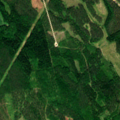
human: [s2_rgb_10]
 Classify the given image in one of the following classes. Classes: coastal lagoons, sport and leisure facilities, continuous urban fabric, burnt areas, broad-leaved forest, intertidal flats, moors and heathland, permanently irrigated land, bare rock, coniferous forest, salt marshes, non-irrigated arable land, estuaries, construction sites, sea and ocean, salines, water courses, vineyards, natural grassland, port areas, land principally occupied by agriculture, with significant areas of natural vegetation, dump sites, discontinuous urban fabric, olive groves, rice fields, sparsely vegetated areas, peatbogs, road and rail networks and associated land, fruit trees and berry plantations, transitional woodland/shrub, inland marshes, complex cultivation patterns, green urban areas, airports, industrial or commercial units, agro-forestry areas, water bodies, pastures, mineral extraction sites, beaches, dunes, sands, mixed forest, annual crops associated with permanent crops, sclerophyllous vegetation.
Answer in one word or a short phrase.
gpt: coniferous forest, mixed forest, transitional woodland/shrub